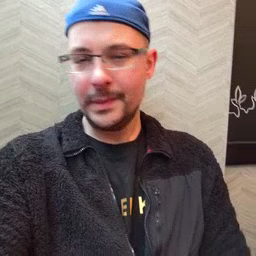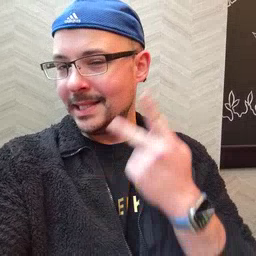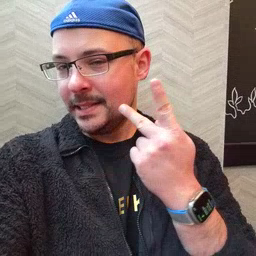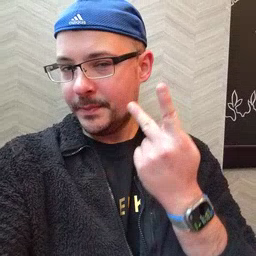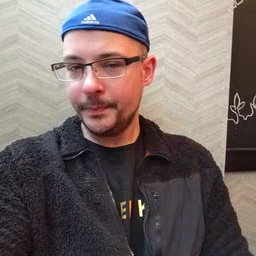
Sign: kitty